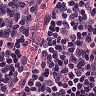
Metastatic tissue present: no